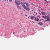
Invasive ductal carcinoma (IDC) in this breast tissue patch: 0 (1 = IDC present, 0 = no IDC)